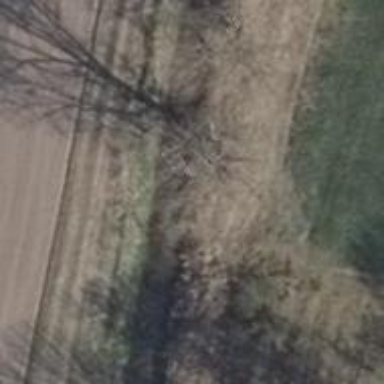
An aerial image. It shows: Row of trees in natural setting.